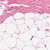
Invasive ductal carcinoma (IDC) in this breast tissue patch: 0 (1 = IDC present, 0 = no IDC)